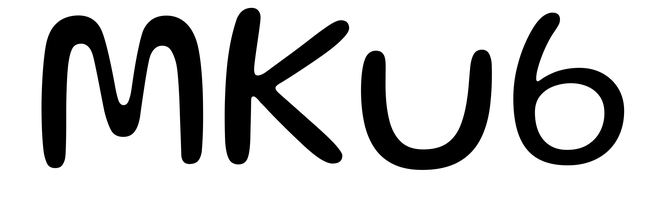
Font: Gluten_Light